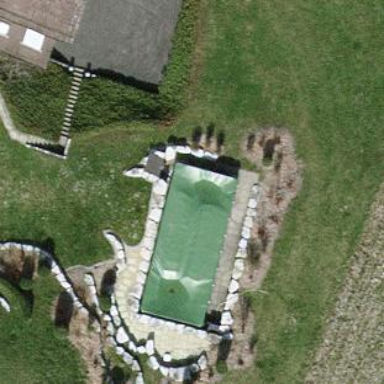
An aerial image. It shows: Swimming pool located in leisure land.